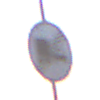
Verkehrszeichen: EndeUeberholverbotKraftfahrzeuge
Umgebung: Outdoor, Urban
Tageszeit: SunriseSunset
Wetter: Clear
Licht: Natural
Jahreszeit: NotSpecified
Kontrast: MediumContrast